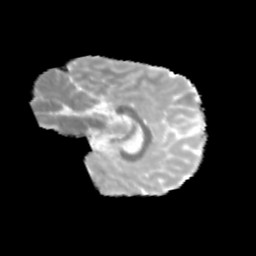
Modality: MD
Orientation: sagittal
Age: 11
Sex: male
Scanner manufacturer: siemens
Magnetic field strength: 3 T
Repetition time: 3.8 s
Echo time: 0.07 s